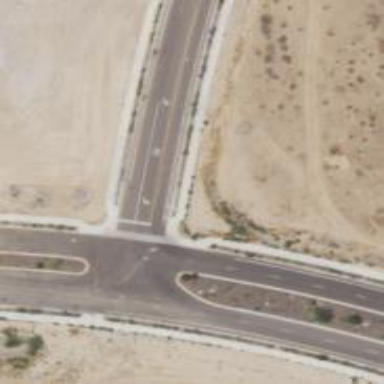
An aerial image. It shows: Solid stop line on the road.